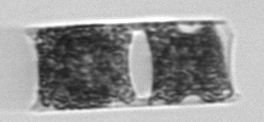
Label: Hemiaulus_membranaceus